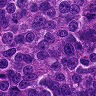
Metastatic tissue present: yes